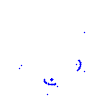
Particle: proton